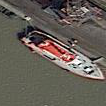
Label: civil